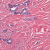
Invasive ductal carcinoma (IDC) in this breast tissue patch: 1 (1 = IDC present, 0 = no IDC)